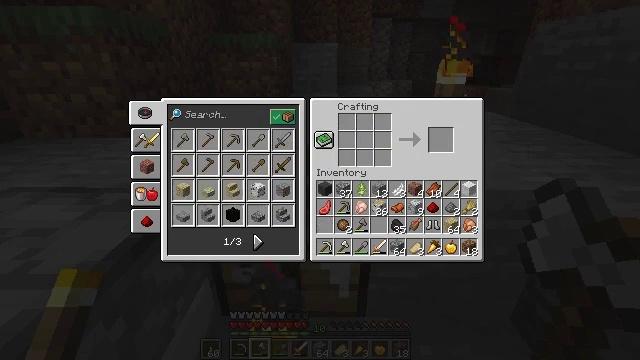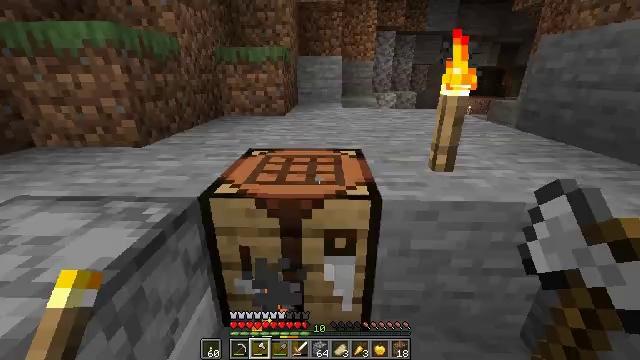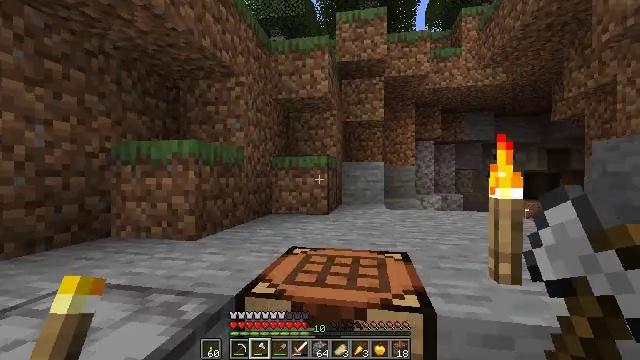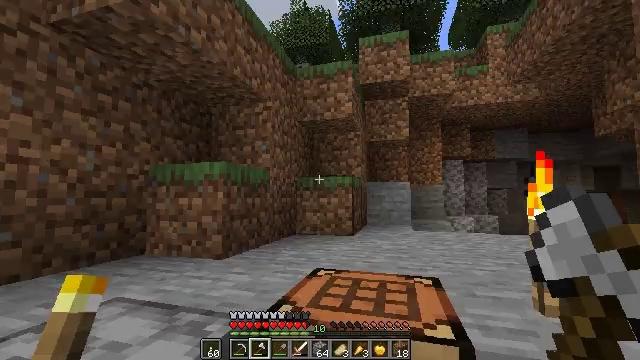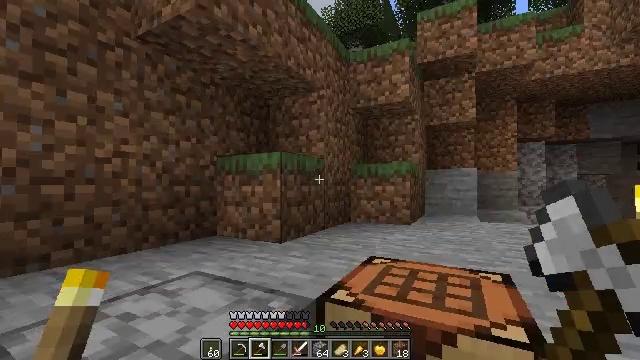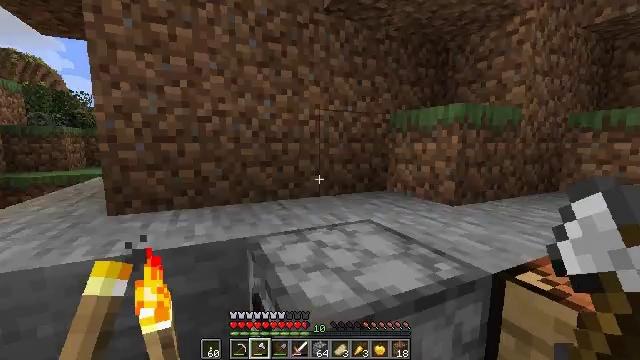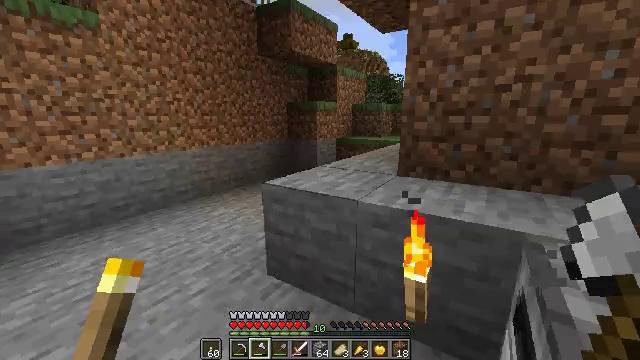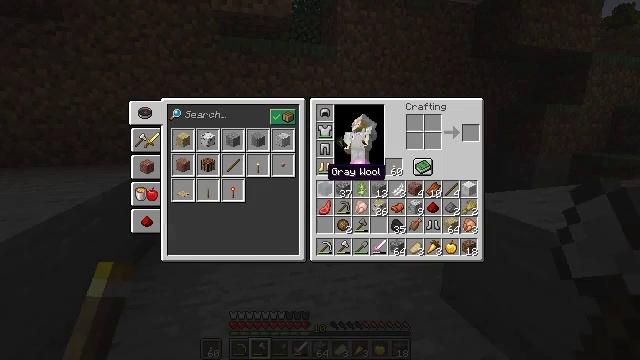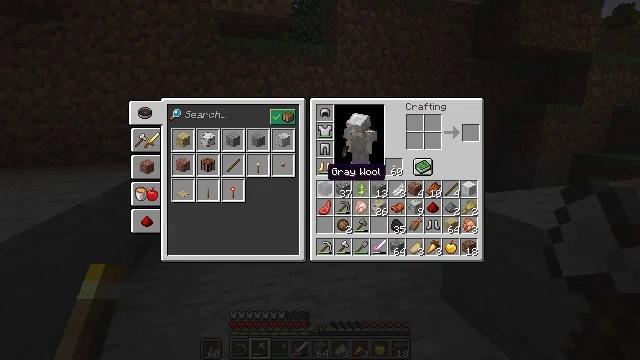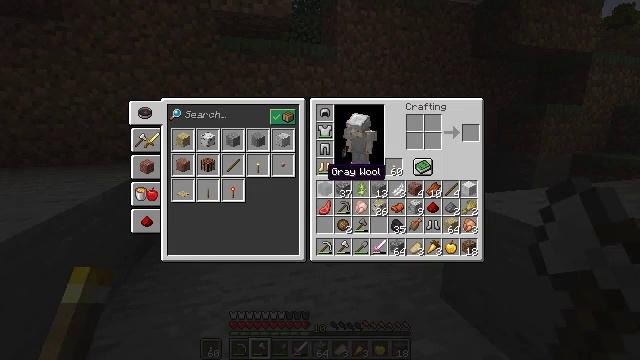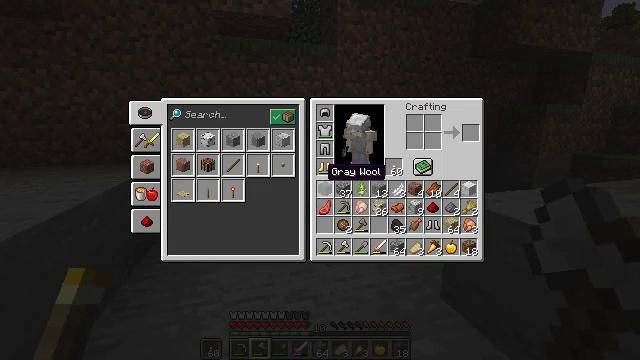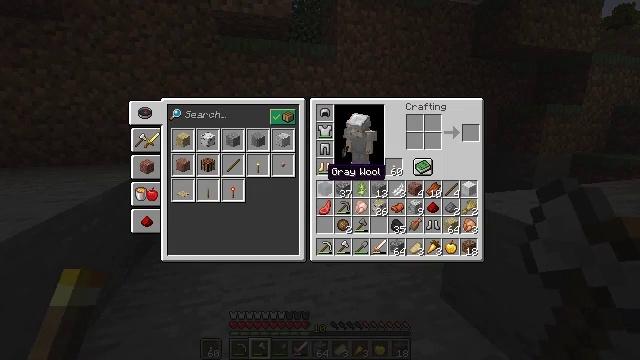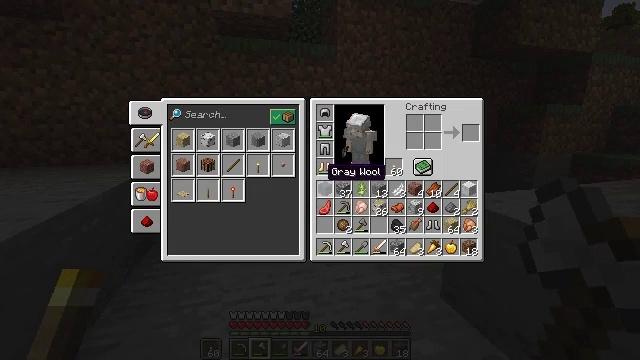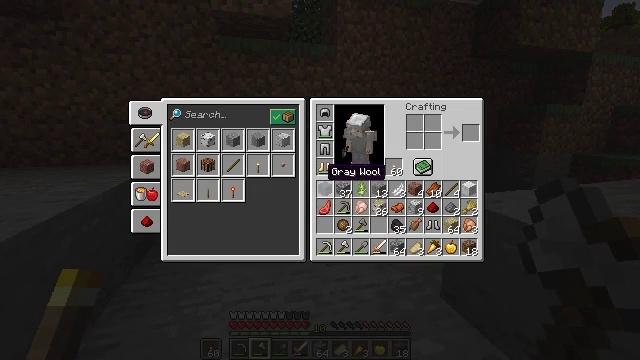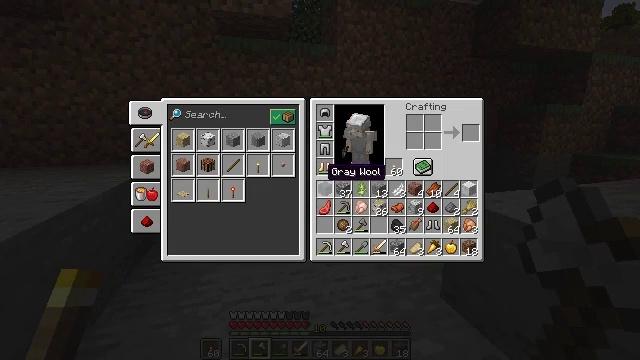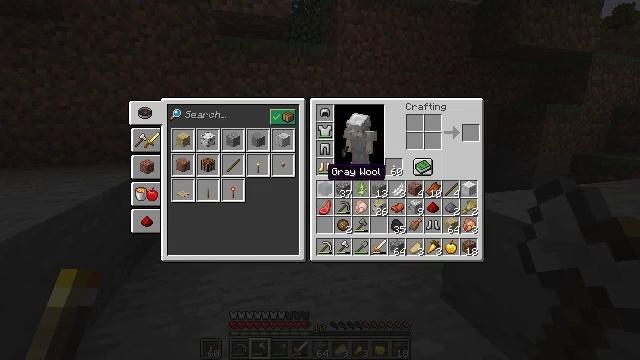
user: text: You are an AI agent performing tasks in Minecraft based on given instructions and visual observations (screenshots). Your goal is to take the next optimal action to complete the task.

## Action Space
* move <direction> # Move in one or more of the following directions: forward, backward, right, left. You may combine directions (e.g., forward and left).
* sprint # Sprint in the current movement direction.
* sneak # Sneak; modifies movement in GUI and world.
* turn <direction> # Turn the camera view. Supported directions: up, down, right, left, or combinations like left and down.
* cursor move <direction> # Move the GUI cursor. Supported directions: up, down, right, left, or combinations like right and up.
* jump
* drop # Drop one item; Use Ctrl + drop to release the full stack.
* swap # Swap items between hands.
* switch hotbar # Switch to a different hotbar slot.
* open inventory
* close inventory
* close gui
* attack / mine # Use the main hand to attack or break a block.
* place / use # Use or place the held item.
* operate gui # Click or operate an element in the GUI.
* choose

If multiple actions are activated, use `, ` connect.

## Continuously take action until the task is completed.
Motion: motion action
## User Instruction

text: Drop golden boots.
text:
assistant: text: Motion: cursor move up, open gui
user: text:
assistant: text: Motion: turn left and up, close gui
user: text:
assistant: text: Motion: turn left and up
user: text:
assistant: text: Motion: turn left and down
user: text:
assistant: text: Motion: turn left and down
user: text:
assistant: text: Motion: turn left and down
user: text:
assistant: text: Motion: turn left and up, open inventory
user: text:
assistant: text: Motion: open inventory
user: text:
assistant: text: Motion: open inventory
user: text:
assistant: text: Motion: open inventory
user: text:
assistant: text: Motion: no_op
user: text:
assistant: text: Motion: no_op
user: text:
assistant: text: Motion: no_op
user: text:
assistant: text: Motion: no_op
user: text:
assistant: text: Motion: no_op
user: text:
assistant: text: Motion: no_op
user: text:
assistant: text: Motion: no_op
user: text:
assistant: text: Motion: no_op
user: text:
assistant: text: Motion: no_op
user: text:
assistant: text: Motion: no_op
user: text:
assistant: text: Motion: no_op
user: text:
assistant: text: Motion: no_op
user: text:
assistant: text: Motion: cursor move down
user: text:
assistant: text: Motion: cursor move left and down
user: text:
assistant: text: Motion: cursor move left and up
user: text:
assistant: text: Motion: cursor move left and up
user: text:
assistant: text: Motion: cursor move left and up
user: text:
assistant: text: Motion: no_op
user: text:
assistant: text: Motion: cursor move right
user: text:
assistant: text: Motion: cursor move right